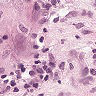
Metastatic tissue present: yes